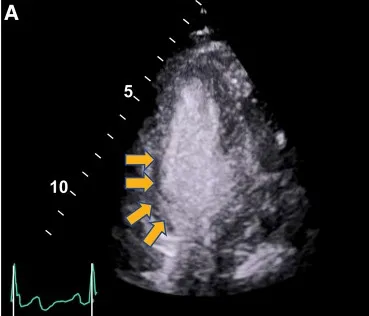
Regional wall motion abnormalities with severe hypokinesis of the basal infero-septal, basal, and mid inferior and infero-lateral segments seen on stress echocardiography during anginal episode (yellow arrows) (end-systolic frames shown). Panel (A) Apical 4-chamber.
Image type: radiology (ultrasound)